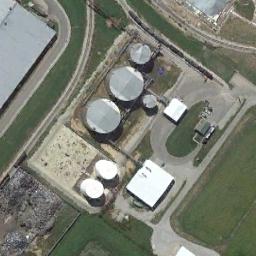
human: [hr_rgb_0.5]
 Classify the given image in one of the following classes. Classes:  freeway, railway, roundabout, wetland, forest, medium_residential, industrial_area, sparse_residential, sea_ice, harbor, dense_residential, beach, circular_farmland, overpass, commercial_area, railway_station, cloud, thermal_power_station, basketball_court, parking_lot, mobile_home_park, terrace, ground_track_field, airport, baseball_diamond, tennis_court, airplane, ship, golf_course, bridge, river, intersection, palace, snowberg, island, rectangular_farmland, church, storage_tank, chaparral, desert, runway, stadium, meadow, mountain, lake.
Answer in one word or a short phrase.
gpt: storage_tank